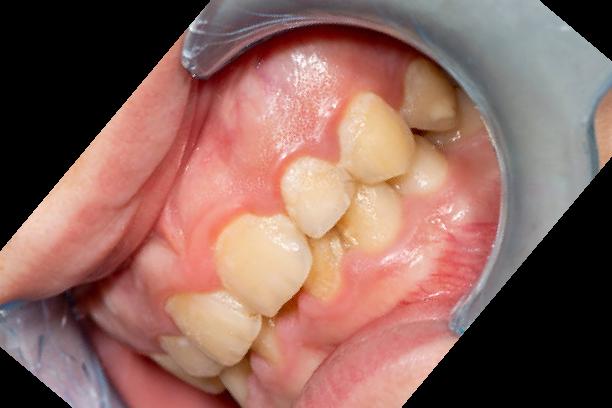
Condition: Gingivitis